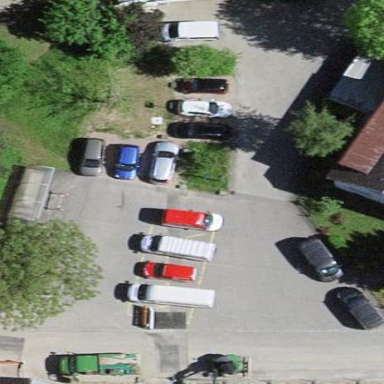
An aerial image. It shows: Parking area with surface.